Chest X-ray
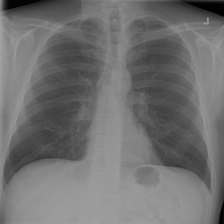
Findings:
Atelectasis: negative
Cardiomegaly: negative
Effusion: negative
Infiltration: negative
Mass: negative
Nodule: negative
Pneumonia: negative
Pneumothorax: negative
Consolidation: negative
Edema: negative
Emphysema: negative
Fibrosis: negative
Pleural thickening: negative
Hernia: negative